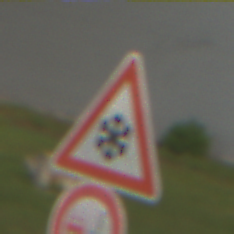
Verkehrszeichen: SchneeOderEisglaette
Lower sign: VerbotUeberholenEinspurigeFahrzeuge
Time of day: MorningAfternoon
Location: Outdoor (Suburban)
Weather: PartlyCloudy
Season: NotSpecified
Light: Natural